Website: lowes
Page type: review-order
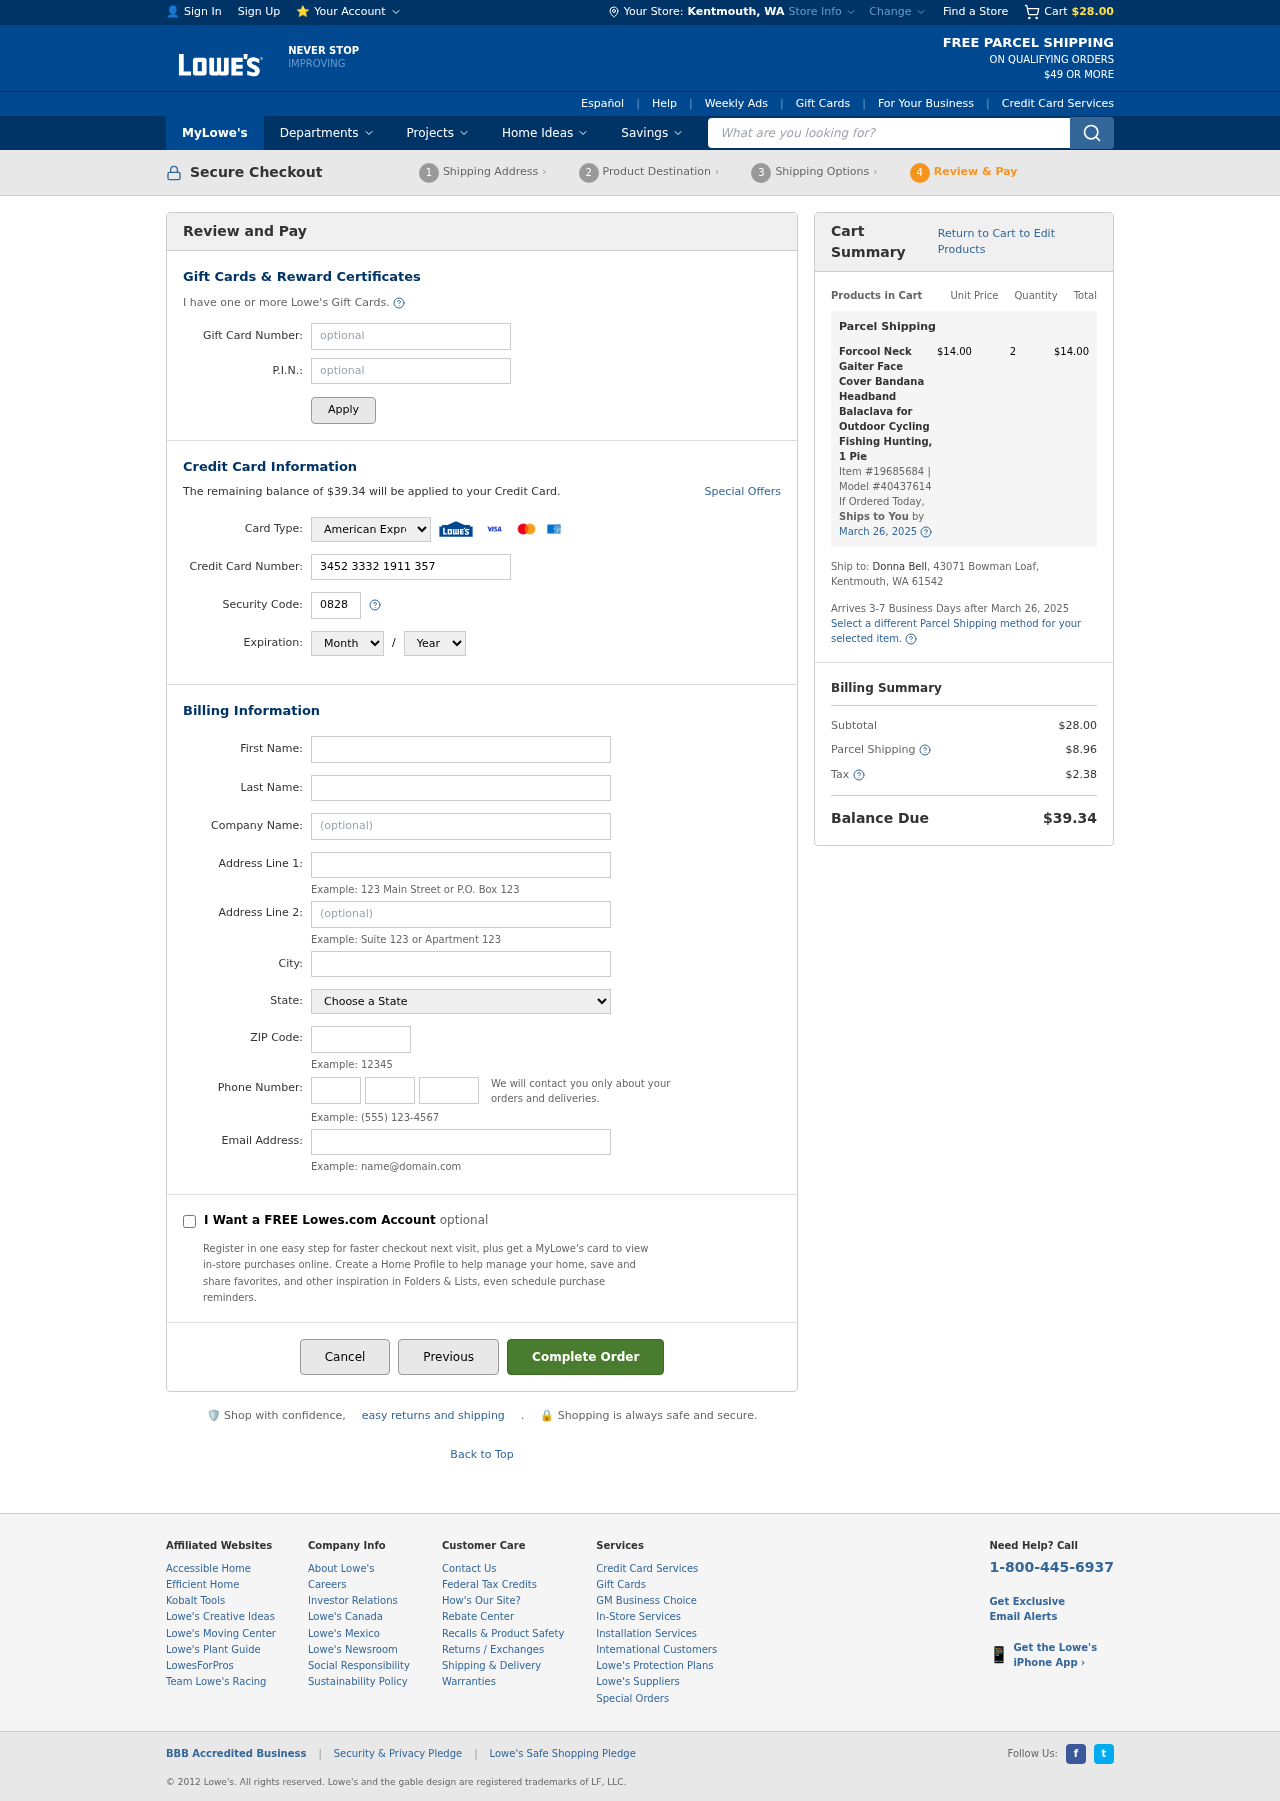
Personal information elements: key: PII_CARD_CVV
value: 0828
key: PII_CARD_EXPIRY_MONTH
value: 05
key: PII_CARD_EXPIRY_YEAR
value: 28
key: PII_CARD_NUMBER
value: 3452 3332 1911 357
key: PII_CARD_TYPE
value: American Express
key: PII_CITY
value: Kentmouth
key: PII_CITY_STATE
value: Kentmouth, WA
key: PII_EMAIL
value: donnabell@yahoo.com
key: PII_FIRSTNAME
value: Donna
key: PII_LASTNAME
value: Bell
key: PII_PHONE_AREA
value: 478
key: PII_PHONE_PREFIX
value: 331
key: PII_PHONE_SUFFIX
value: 3339
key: PII_POSTCODE
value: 61542
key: PII_STATE
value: Washington
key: PII_STREET
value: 43071 Bowman Loaf
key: PII_STREET2
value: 43071 Bowman Loaf
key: PII_STREET2
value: Apt. 549
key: PII_FULLNAME2
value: Donna Bell
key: PII_CITY_STATE_ZIP2
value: Kentmouth, WA 61542
Product elements: key: PRODUCT1_NAME
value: Forcool Neck Gaiter Face Cover Bandana Headband Balaclava for Outdoor Cycling Fishing Hunting, 1 Pie
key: PRODUCT1_PRICE
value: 14
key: PRODUCT1_QUANTITY
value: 2
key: PRODUCT1_ITEM_NUMBER
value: Item #19685684
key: PRODUCT1_MODEL_NUMBER
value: Model #40437614
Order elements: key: ORDER_SUBTOTAL
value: $28.00
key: ORDER_BALANCE_DUE
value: $39.34
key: ORDER_SHIPPING_DATE
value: March 26, 2025
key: ORDER_ITEM_TOTAL
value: $14.00
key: ORDER_SHIPPING_DATE2
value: March 26, 2025
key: ORDER_SHIPPING_COST
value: $8.96
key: ORDER_TAX
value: $2.38
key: ORDER_TOTAL
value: $39.34
Search elements: key: HEADER_SEARCH
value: What are you looking for?